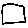
Label: square